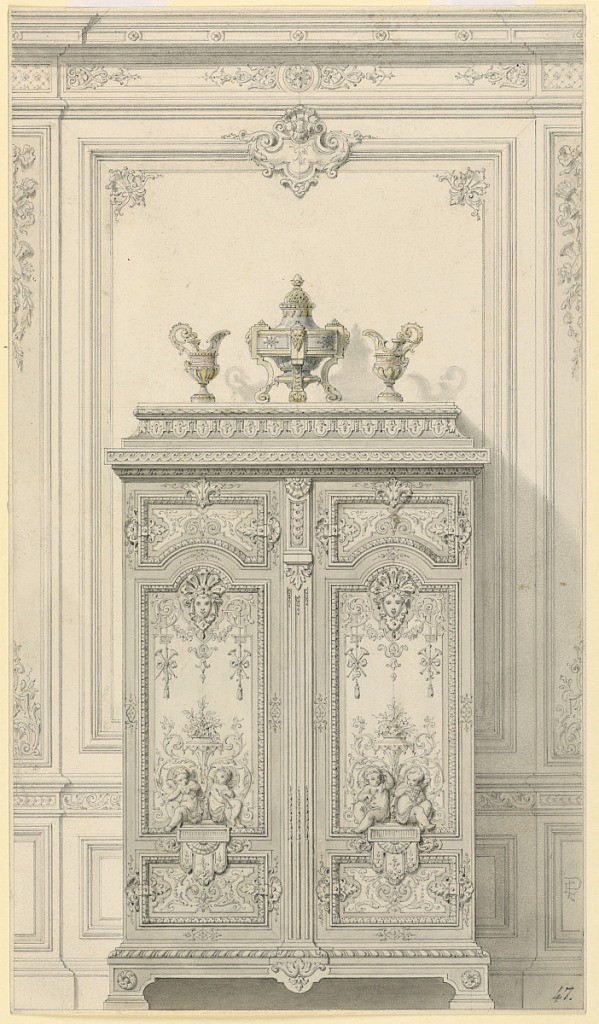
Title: Design for a Bedroom Armoire in Louis XVI Style (Armoire pour un chambre à coucher riches, Style Louis XVI)
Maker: Alexandre-Eugène Prignot, French, 1822–after 1875
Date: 1873–79
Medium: Graphite, color pencil, brush and watercolor on cream paper
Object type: Drawing
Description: Armoire with tall doors with elaborate carving and marquetry.  On tall center panel masks with plumed headdress are flanked by suspended musical trophies.  Below two putti holding musical instruments, seated upon a tri-partite banner.  Upper and lower panels decorated with hinges in acanthus leaf motif.  Top of armoire displays ewers with helmet spouts which flank a mounted potpourri vase.  Armoire is set in front of a carved wood paneled wall. Cast shadows throughout.